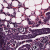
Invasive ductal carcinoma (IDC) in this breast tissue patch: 1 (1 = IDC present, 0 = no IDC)